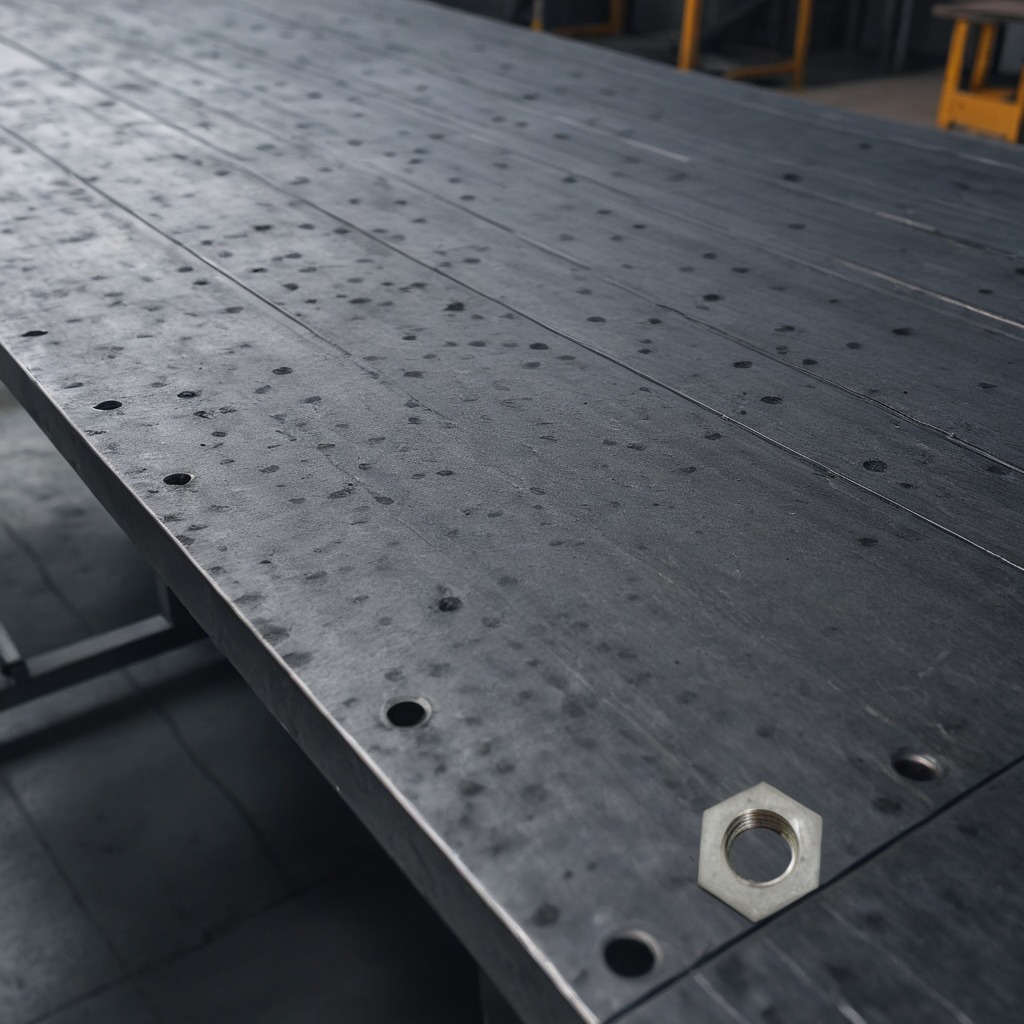
A metal nut is lying on the cold steel table in a mining workshop.